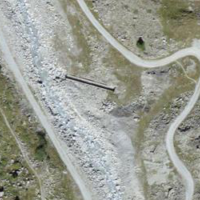
EUNIS habitat code: 31
Species observed at this site:
Phoenicurus ochruros